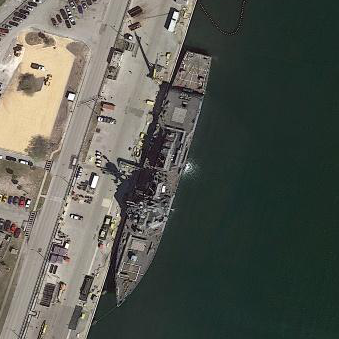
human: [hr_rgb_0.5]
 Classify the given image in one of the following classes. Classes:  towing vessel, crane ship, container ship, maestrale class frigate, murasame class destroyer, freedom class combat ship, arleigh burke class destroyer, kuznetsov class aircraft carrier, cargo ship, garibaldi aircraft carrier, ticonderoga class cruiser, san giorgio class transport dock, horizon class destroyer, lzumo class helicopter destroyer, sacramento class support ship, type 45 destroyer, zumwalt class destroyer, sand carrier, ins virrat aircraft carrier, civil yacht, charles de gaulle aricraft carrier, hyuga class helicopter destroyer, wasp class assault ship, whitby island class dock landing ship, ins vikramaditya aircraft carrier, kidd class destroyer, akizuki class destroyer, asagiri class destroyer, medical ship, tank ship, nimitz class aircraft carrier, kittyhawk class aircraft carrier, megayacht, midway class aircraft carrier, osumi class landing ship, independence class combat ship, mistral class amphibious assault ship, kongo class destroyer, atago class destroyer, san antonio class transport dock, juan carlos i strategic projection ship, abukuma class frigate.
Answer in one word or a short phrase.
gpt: Arleigh Burke class destroyer